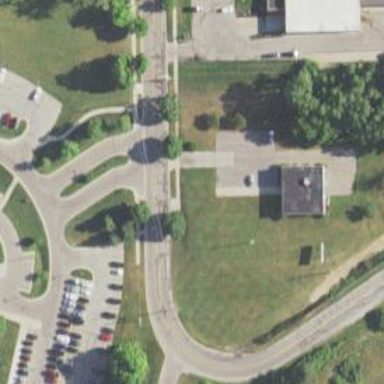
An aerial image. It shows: Asphalt footpath with unmarked crossing.